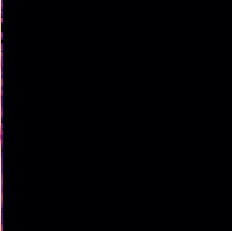
Sound class: Rain